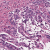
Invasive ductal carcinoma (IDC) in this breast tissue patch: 1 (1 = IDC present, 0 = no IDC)